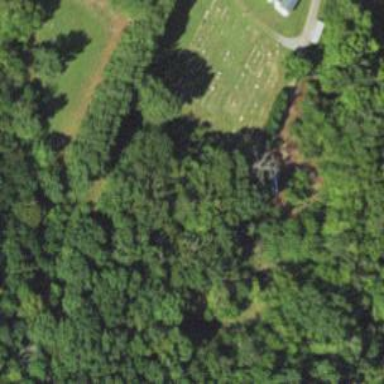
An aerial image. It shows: Cemetery.